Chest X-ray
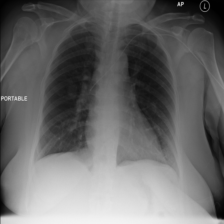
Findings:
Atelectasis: negative
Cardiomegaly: negative
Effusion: negative
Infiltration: negative
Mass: negative
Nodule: negative
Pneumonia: negative
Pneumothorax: negative
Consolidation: negative
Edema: negative
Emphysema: negative
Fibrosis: negative
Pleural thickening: negative
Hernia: negative